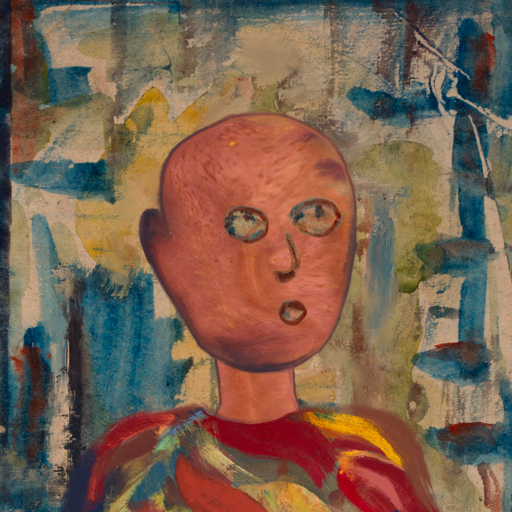
Background: Orphan, Head And Neck Side: Mother_And_Son_Mother, Face Side: Orphan, Bust: Mother_And_Son_Son, Hair Side: Blank, Head Accessory: Blank, Second Necklace: Blank, Necklace: Blank, Baby: Blank